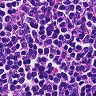
Metastatic tissue present: no